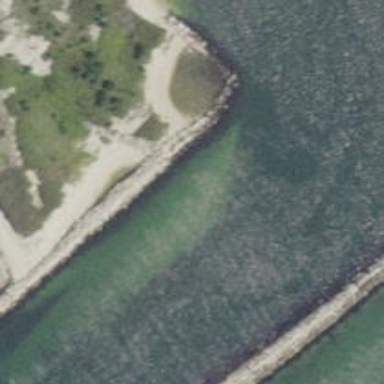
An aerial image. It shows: Breakwater structure.